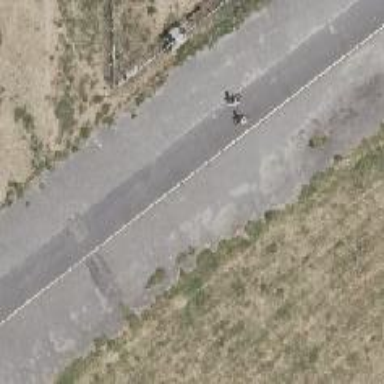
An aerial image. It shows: Asphalt footway.